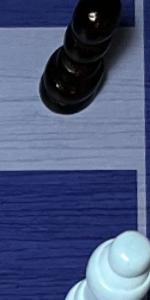
Label: Empty